Question: I am using a UIScrollView with Paging enabled and the following code to add subviews (core plot charts) to it.
The horizontal scrolling between the views works properly.
However, when showing the second view and then from landscape to portrait mode, the second view is shifted partly to the right and a portion of the first view's right hand side is shown on the left side, hence "destroying" the paging mode.
Could you me with these issue ? I tried many alternatives, but can't find my bug. Thank you so much!
This is how my iPad screen looks after rotating to portrait mode with the second view:

:
This is my viewDidLoad method:
'''
- (void)viewDidLoad {
self.scrollView.contentSize = CGSizeMake(768 * 2, 400);
chart1 = [[CPTGraphHostingView alloc]initWithFrame:CGRectMake(0, 0, 768, 400)];
chart2 = [[CPTGraphHostingView alloc]initWithFrame:CGRectMake(768, 0, 768, 400)];
self.scrollView.autoresizesSubviews = NO;
chart1.autoresizesSubviews = YES;
chart2.autoresizesSubviews = YES;
self.scrollView.contentOffset = CGPointZero;
self.scrollView.autoresizingMask = UIViewAutoresizingFlexibleBottomMargin | UIViewAutoresizingFlexibleWidth ;
chart1.autoresizingMask = UIViewAutoresizingFlexibleBottomMargin | UIViewAutoresizingFlexibleWidth ;
chart2.autoresizingMask = UIViewAutoresizingFlexibleBottomMargin | UIViewAutoresizingFlexibleWidth ;
[self.scrollView addSubview:chart1];
[self.scrollView addSubview:chart2];
'''
}
This is how I have implemented rotation:
'''
- (void)didRotateFromInterfaceOrientation:(UIInterfaceOrientation)fromInterfaceOrientation
{
if (UIDeviceOrientationIsPortrait(fromInterfaceOrientation)) {
self.scrollView.contentSize = CGSizeMake(704 * 2, 400);
chart1.frame = CGRectMake(0, 0, 704, 400);
chart2.frame = CGRectMake(704, 0, 704, 400);
}
else {
self.scrollView.contentSize = CGSizeMake(768 * 2, 400);
chart1.frame = CGRectMake(0, 0, 768, 400);
chart2.frame = CGRectMake(768, 0, 768, 400);
}
}
'''
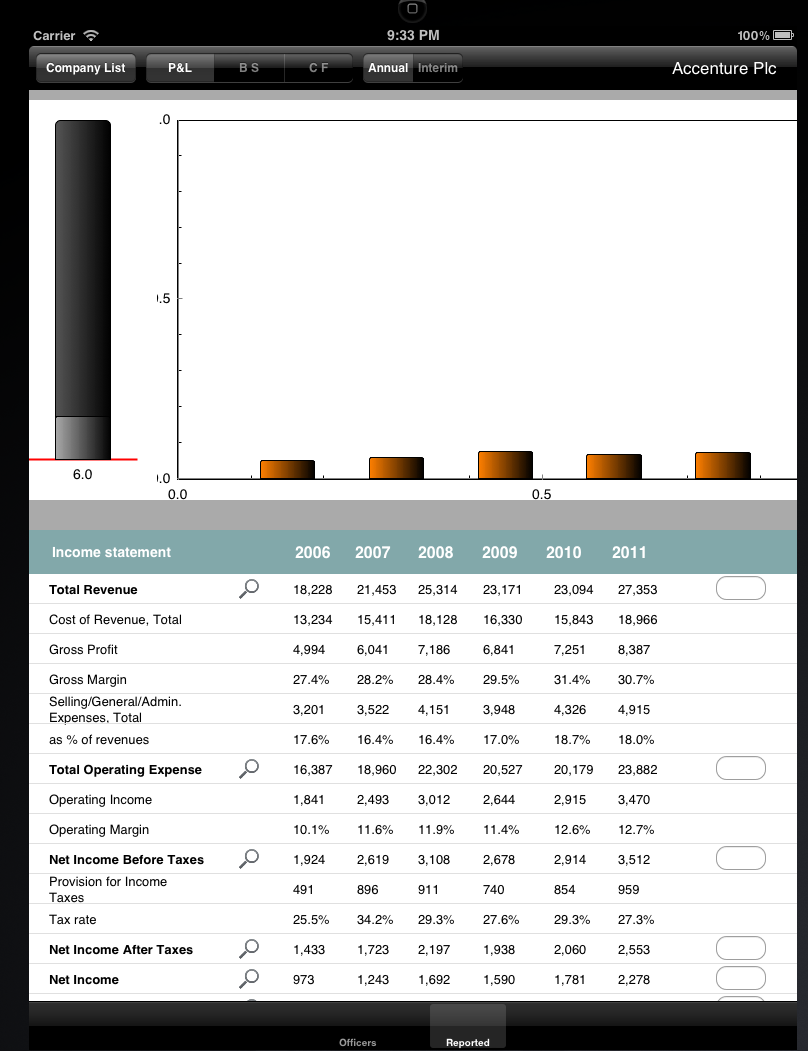
Answer: I think you should change the contentOffset of the scrollview when rotation is taking place.
You should have a way to know which page is currently displayed before rotation (maybe put this information in a variable). Then in your didRotate.. method set the contentOffset of the scrollview after resizing it, like this:
'''
CGFloat offset = self.scrollView.frame.size.width * currentPageIndex;
[self.scrollView setContentOffset: offset];
'''